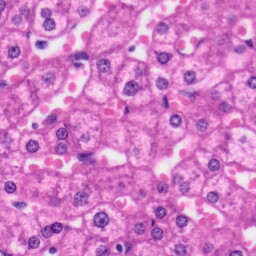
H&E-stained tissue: Liver